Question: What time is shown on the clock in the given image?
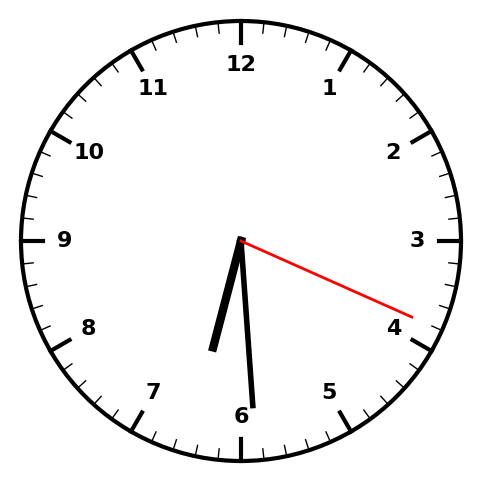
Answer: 06:29:19